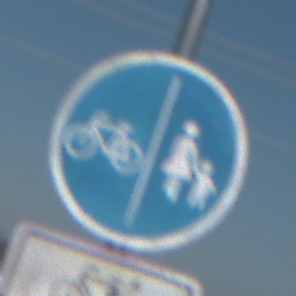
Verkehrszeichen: GetrennterRadUndGehwegRadwegLinks
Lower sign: EinspurigeFahrzeugeFrei6
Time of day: MorningAfternoon
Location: Outdoor (Special)
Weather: Clear
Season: NotSpecified
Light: Natural